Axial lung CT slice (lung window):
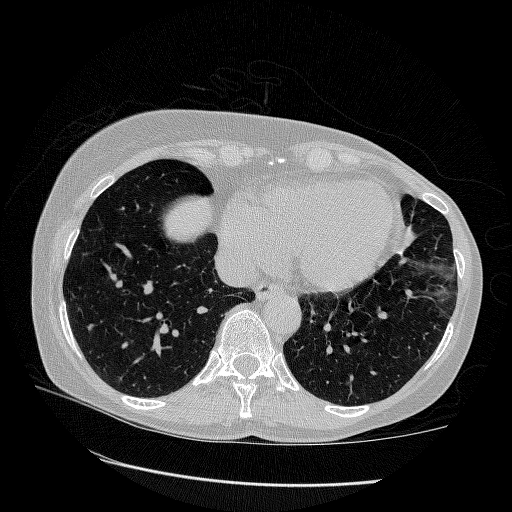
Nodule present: no